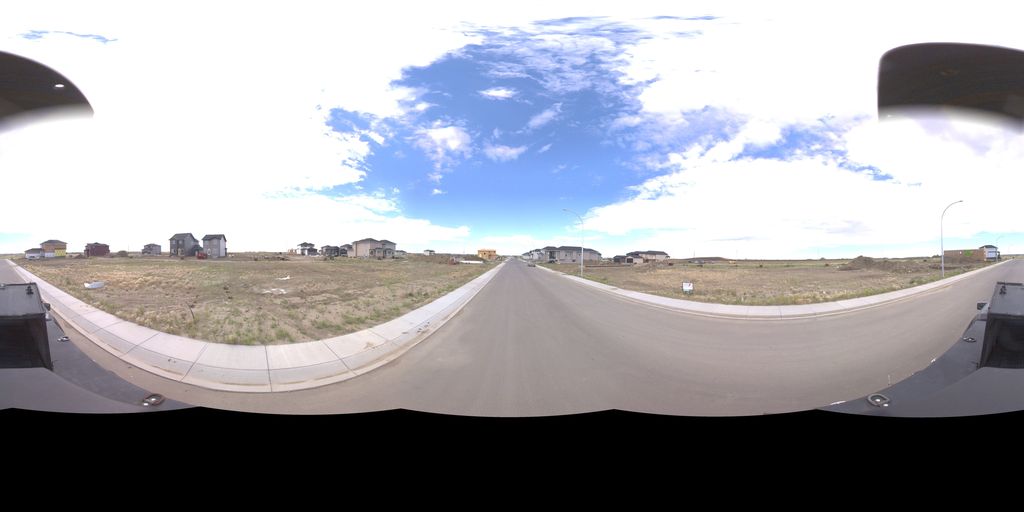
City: saskatoon